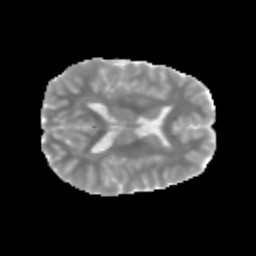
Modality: MD
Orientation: axial
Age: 12
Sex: male
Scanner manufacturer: siemens
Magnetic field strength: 3 T
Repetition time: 3.8 s
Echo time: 0.07 s